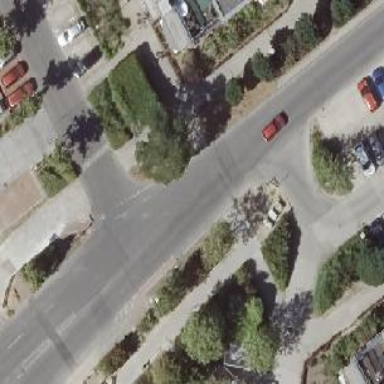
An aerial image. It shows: Residential road with asphalt surface. There are separate sidewalks on both sides.